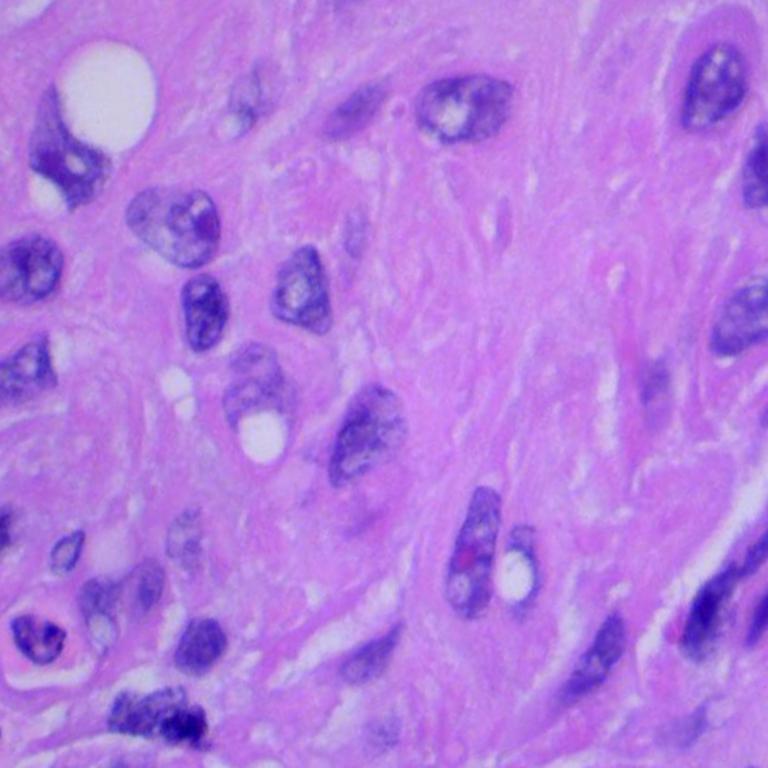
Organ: lung
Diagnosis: squamous carcinomas